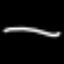
Label: octagon